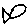
Label: fish